Interaction volume radius: 5 \u00c5
Interaction volume height: 25 \u00c5
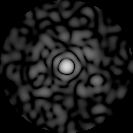
Disorder parameter: 0.8531